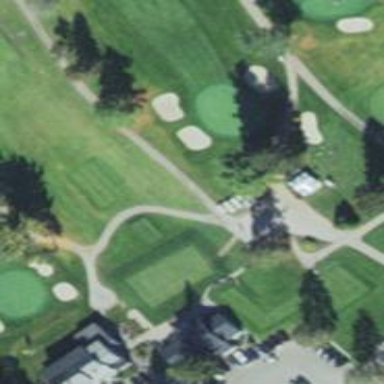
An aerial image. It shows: Well-maintained path used for golfing.